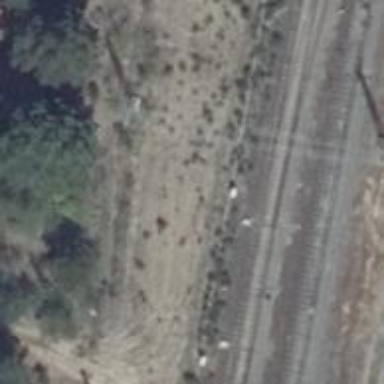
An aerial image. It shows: Abandoned railway yard.